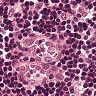
Metastatic tissue present: no